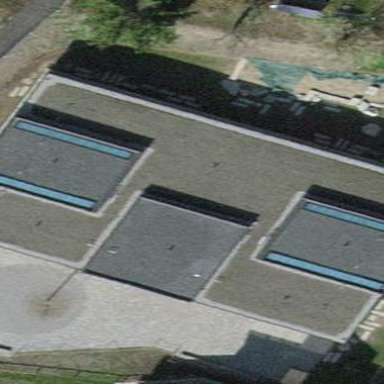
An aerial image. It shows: Kindergarten building.